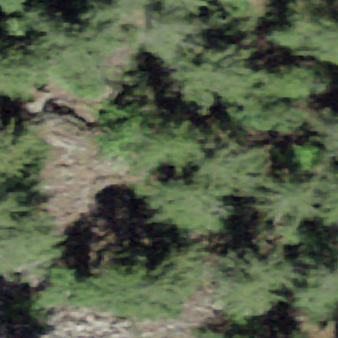
Label: bouldering_area